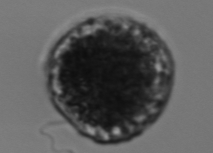
Label: Vicicitus_globosus